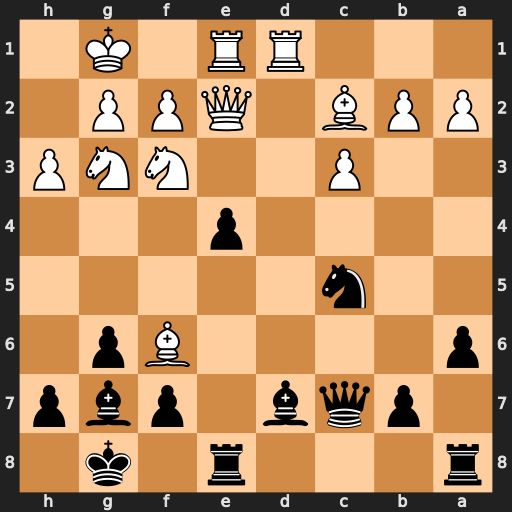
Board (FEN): r3r1k1/1pqb1pbp/p4Bp1/2n5/4p3/2P2NNP/PPB1QPP1/3RR1K1
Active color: b
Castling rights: -
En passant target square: -
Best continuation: exf3 Qxf3 Bc6 Ne4 Bxe4 Bxe4 Bxf6